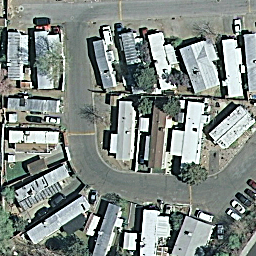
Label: mobilehomepark